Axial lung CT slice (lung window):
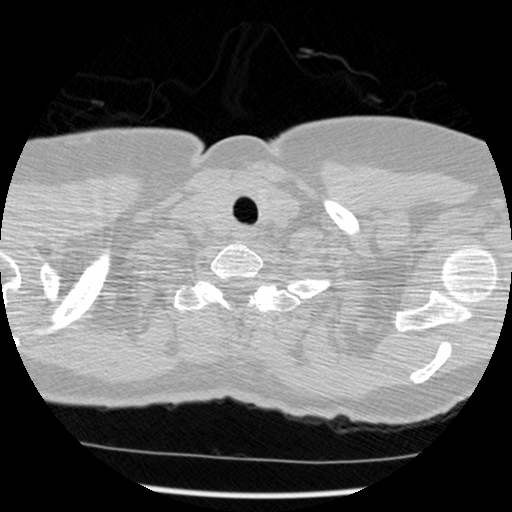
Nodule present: no